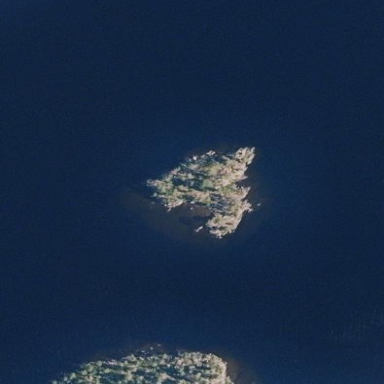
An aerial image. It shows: Islet.